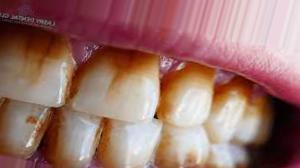
Condition: Tooth Discoloration